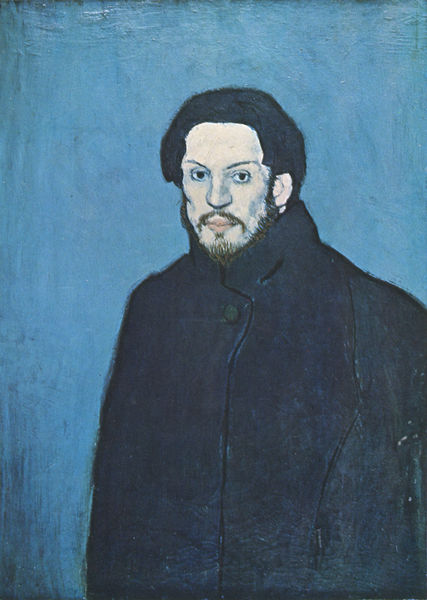
Titel: Großes blaues Selbstporträt
Künstler: Pablo Ruiz Picasso
Standort: Paris
Institution: Musée Picasso
Schlagwörter: blau, dunkel, gemälde, mann, haar, hintergrund, mund, nase, ohr, paris, schwarz, blick, flächig, bart, jacke, wand, augen, kragen, stehen, bildnis, portrait, porträt, öl, brücke, halbfigur, mantel, stehend, augenbrauen, brustbild, frontal, knopf, schultern, schnäuzer, selbstporträt, nach 1900, künstler, selbstportrait, picasso, man, freundlich, orh, umrisslinien, blaue periode, cold, pablo picasso, blauphase, pablo, tempera?, black coat, emotionless